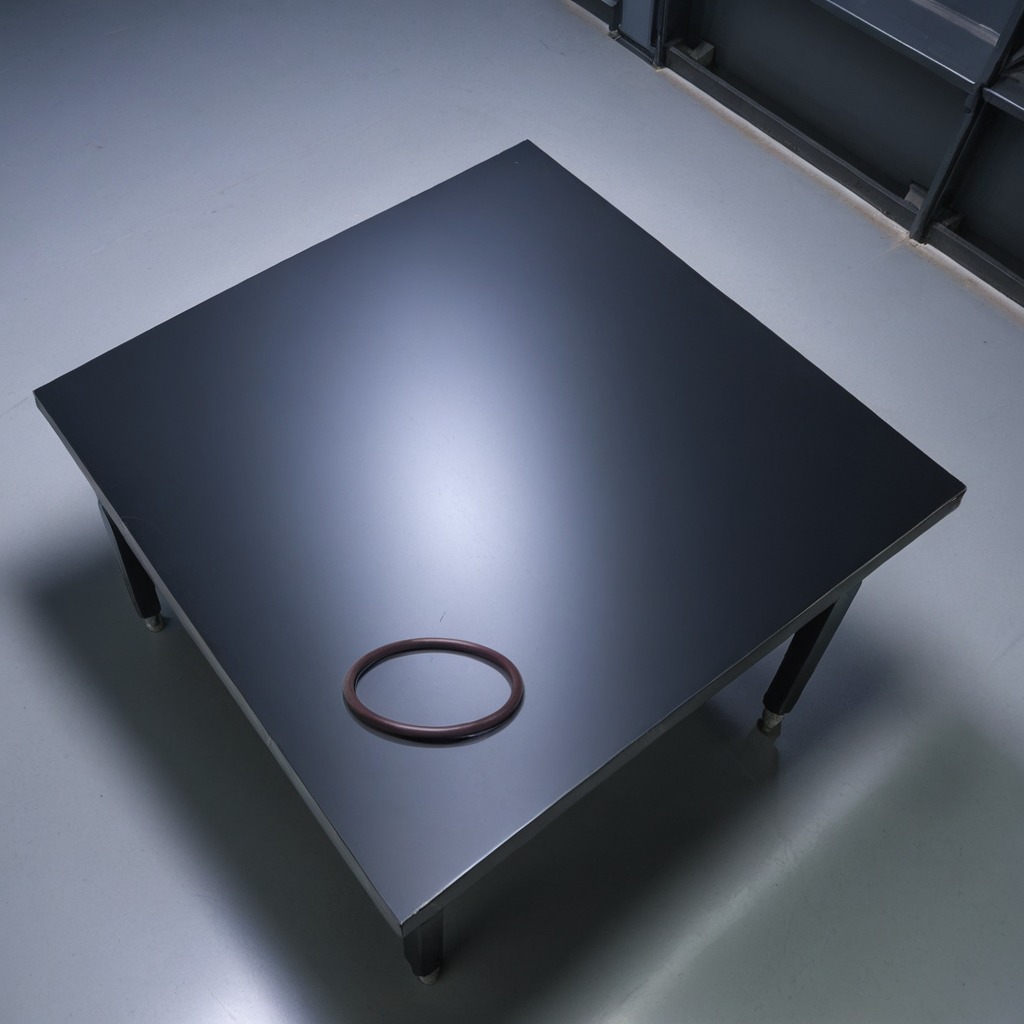
A rubber O-ring is lying on the clean empty table in a basement in the evening.